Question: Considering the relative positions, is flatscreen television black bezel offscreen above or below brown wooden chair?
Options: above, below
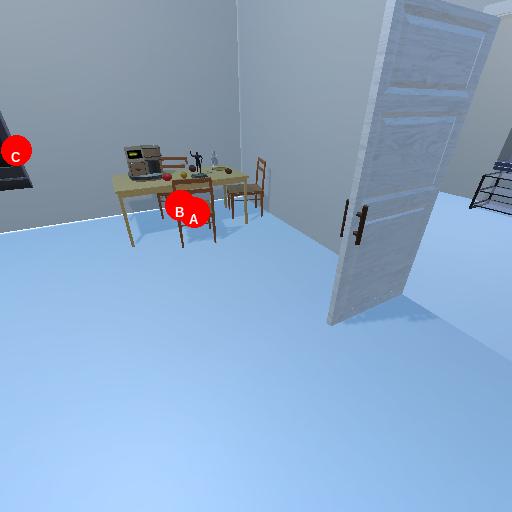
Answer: above